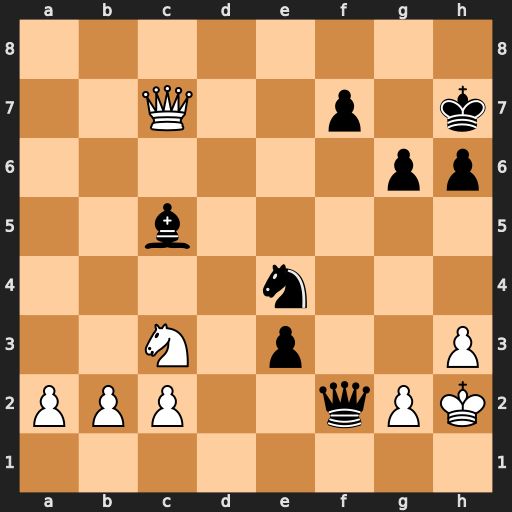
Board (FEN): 8/2Q2p1k/6pp/2b5/4n3/2N1p2P/PPP2qPK/8
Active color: w
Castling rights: -
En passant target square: -
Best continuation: Nxe4 Bb6 Qe5 Qf5 Qxf5 gxf5 Nc3